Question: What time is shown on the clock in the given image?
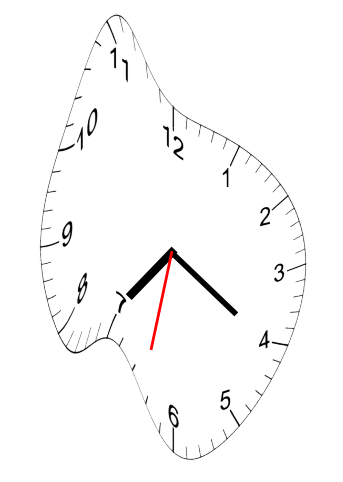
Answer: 07:20:32